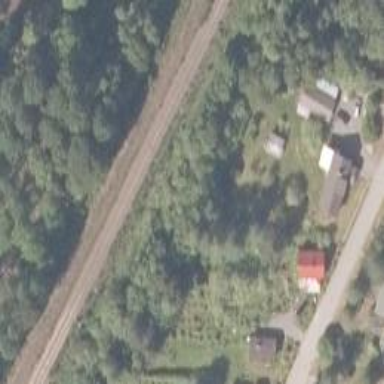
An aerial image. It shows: Railway track with continuous electrified contact line.